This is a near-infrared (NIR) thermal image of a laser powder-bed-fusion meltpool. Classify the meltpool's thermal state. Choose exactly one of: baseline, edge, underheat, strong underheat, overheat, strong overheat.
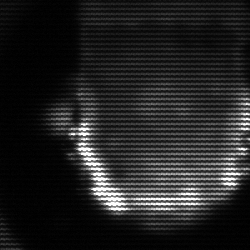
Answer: baseline